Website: macys
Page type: gifting
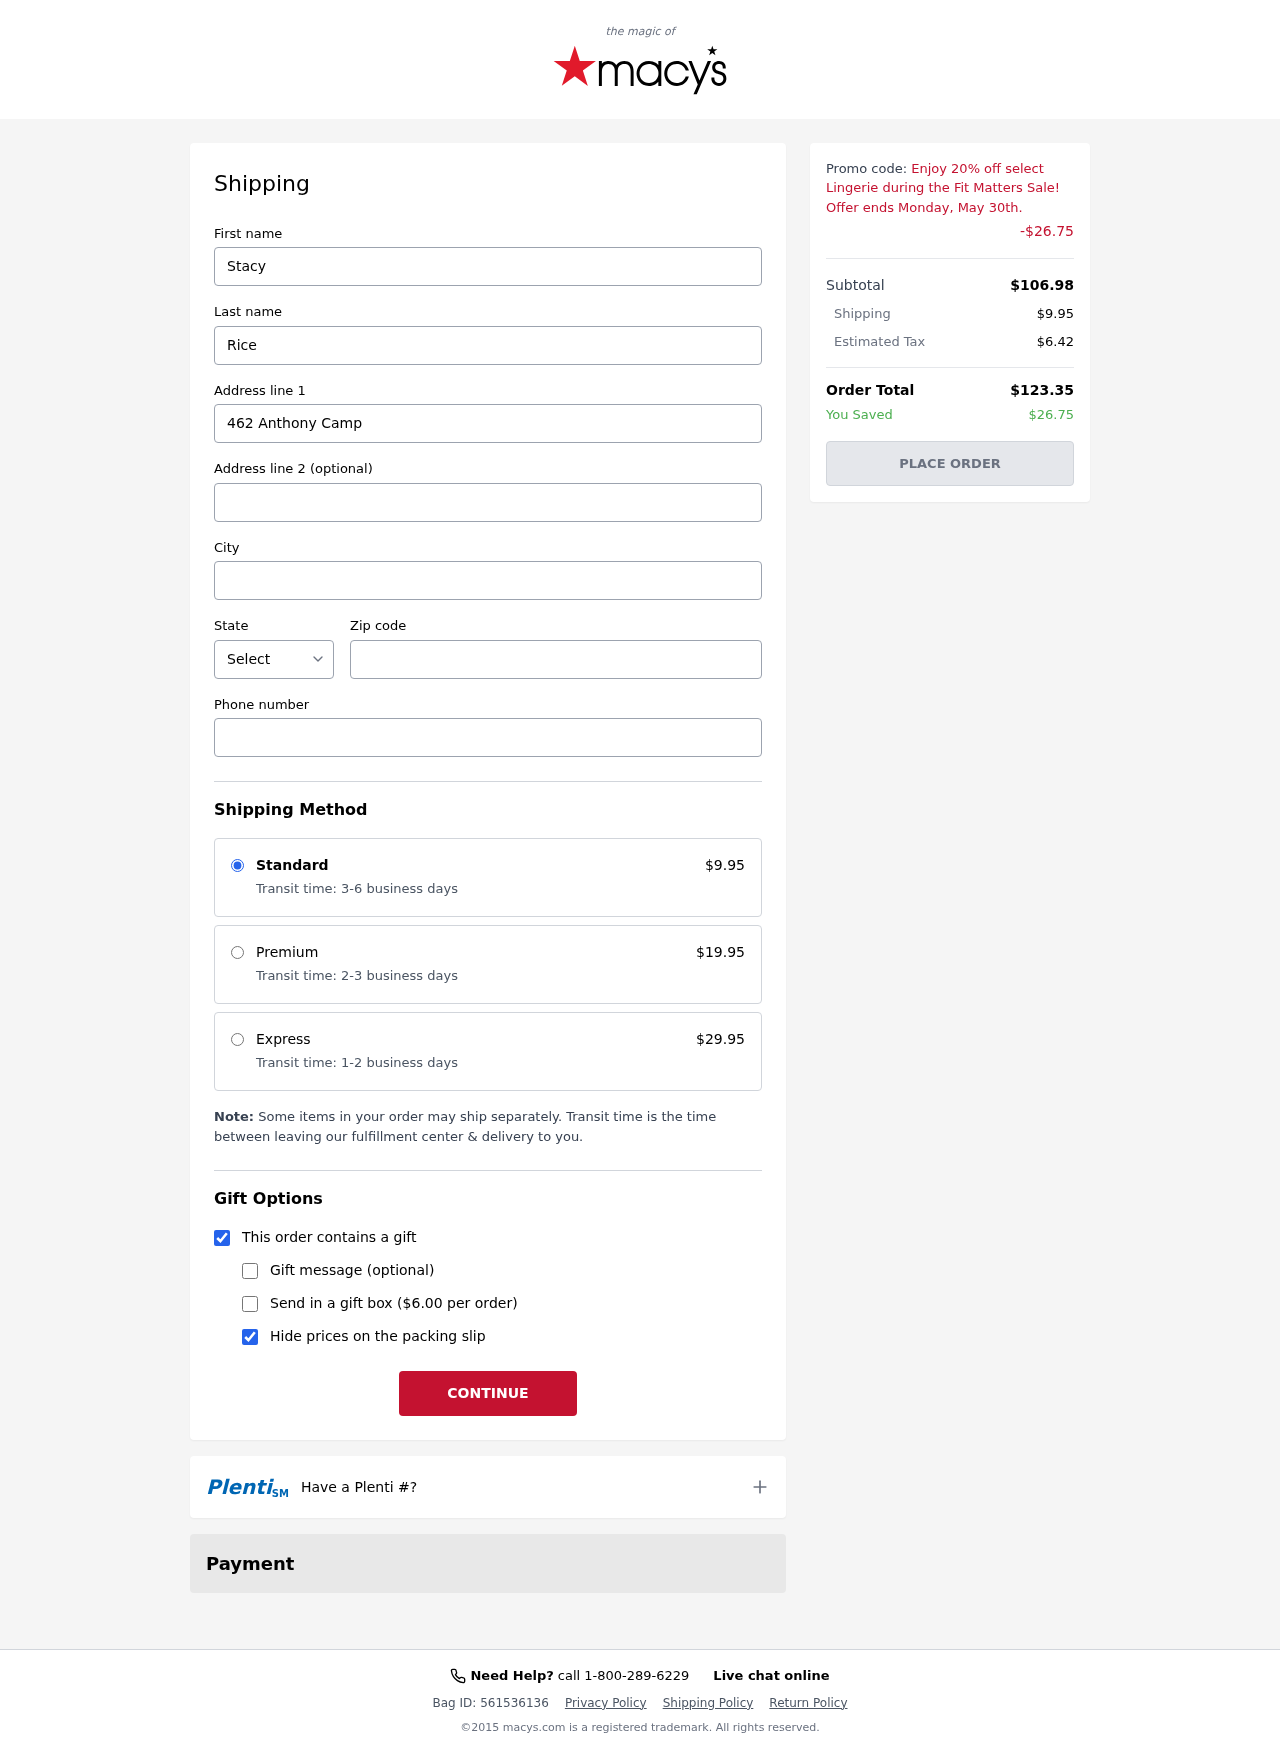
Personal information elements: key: PII_CITY
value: Sherichester
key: PII_FIRSTNAME
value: Stacy
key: PII_LASTNAME
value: Rice
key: PII_PHONE
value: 2033382869
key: PII_POSTCODE
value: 07375
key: PII_STATE_ABBR
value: KS
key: PII_STREET
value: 462 Anthony Camp
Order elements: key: ORDER_SHIPPING_COST
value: $9.95
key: ORDER_DISCOUNT
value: -$26.75
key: ORDER_SUBTOTAL
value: $106.98
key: ORDER_TAX
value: $6.42
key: ORDER_TOTAL
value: $123.35
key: ORDER_SAVINGS
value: $26.75